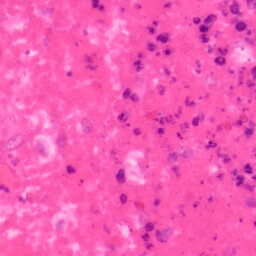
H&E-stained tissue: Colon